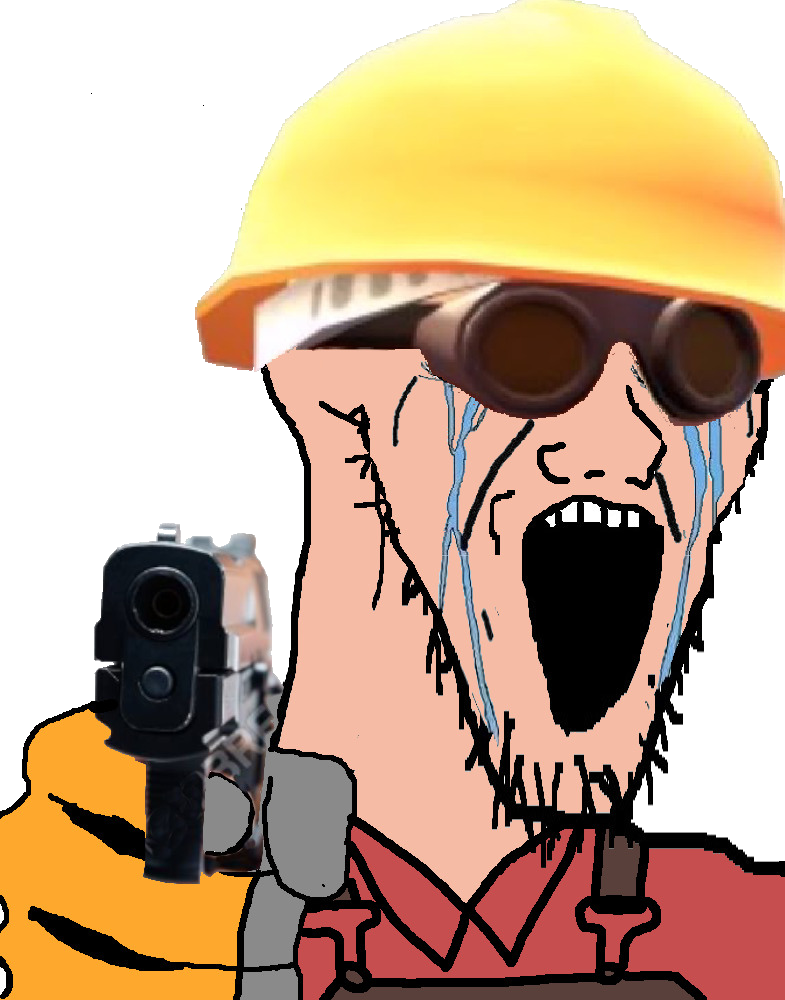
Label: 5_Soyjak